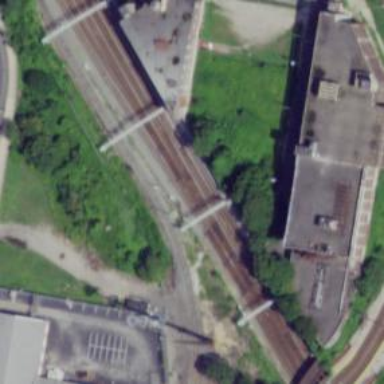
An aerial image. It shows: Railway siding for service.